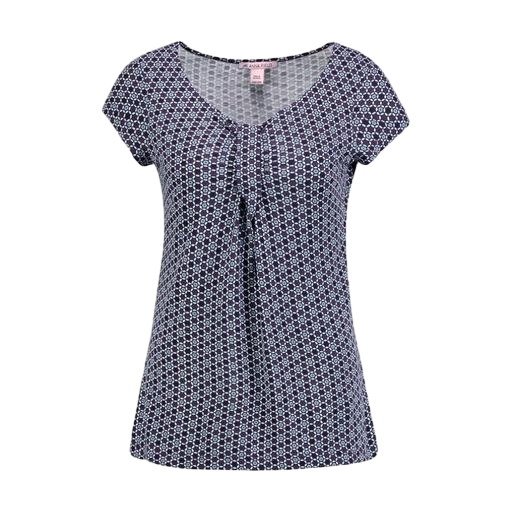
blue printed sleep top, navy spot pleat front top, blue pima medallion-print t-shirt only macy, white background